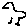
Label: bird